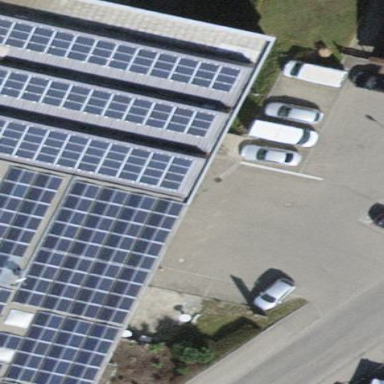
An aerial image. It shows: Solar power generator with photovoltaic panels.